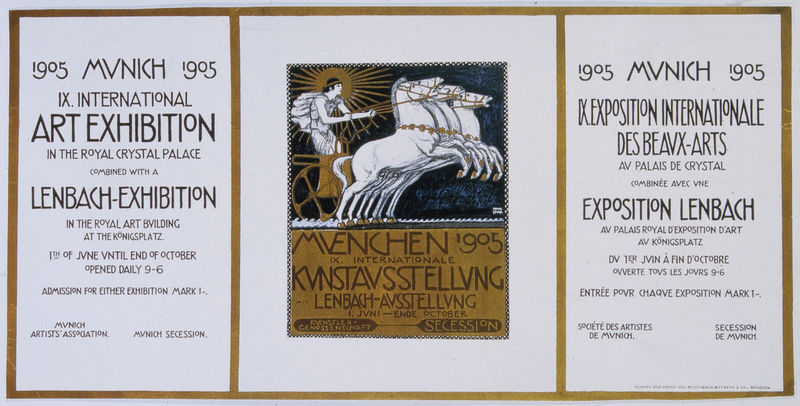
Titel: IX. Internationale Kunstausstellung im Crystal Palace
Künstler: Franz von Stuck
Standort: Zürich
Institution: Sammlung Katharina Büttiker, Galerie Wühre 9-Art Deco
Schlagwörter: blau, gott, mann, weiß, menschen, bewegung, nacht, schwarz, rahmen, felder, sonne, gold, pferd, pferde, engel, huf, hufe, mähne, zügel, schrift, kutsche, werbung, rand, französisch, rad, wagen, jugendstil, maler, stuck, deutsch, jahreszahl, antike, münchen, strahlen, munch, druck, titel, illustration, soldat, plakat, kunst, schimmel, rom, ankündigung, art, ausstellung, exposition, kunstausstellung, poster, römer, rosse, antik, griechisch, mythos, sage, griechenland, lenbach, wien, apoll, merkur, sol, sonnenwagen, fahrer, gespann, lehnbach, munich, sezession, secession, flugblatt, englisch, einladung, apollon, austellung, faltblatt, helios, inschhrift, lenbachh, palace, quadriga, wagenlenker, wie', tryptichon, pferdewagen, rat, prometheus, achill, schöne künste, wageb, münschen, griecheand, olympischen spiele, 1905, münchen 1905, schimmel#, art exhibition, mehrsprachig, lenbach ausstellung, aussellung, internationale kunstausstellung